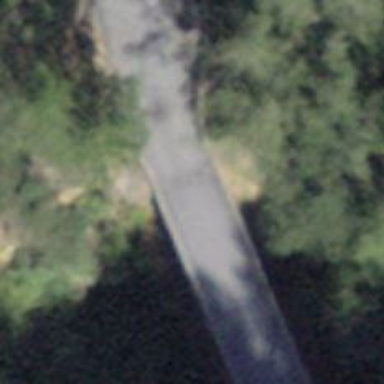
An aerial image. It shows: Unclassified road on bridge.